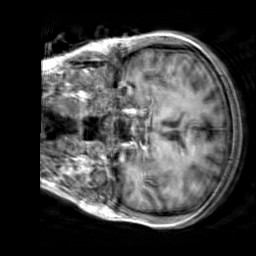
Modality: T1w
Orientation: coronal
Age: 22
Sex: female
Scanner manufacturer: siemens
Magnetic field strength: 3 T
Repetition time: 2.3 s
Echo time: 0.00303 s